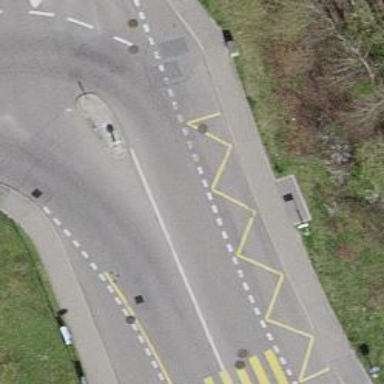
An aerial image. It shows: Bus stop equipped with public transport stop position.